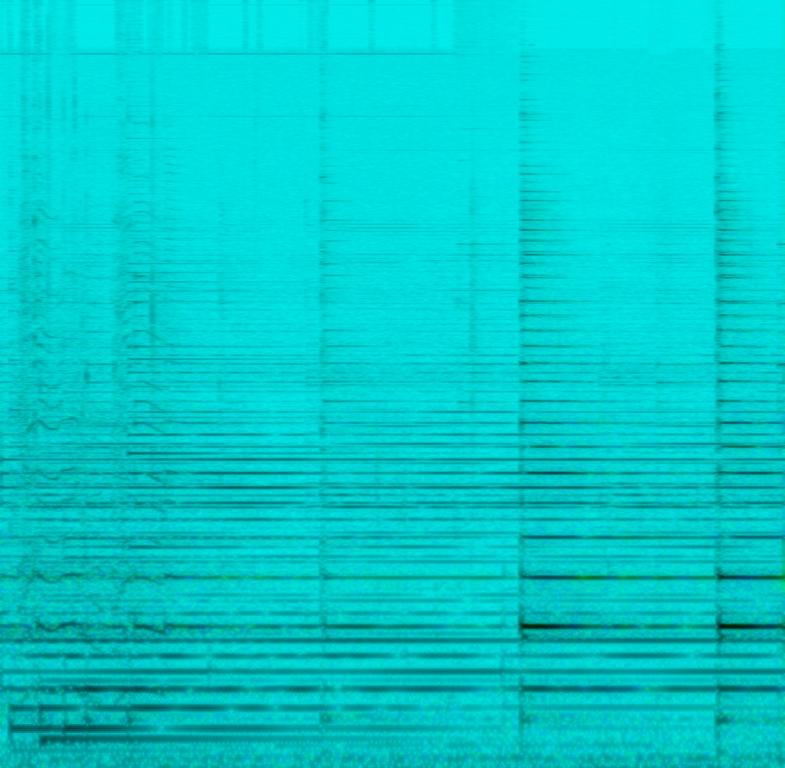
The clip is of traditional eastern sounds that would be found in India. We hear notes being played on a sitar, as well as an acoustic guitar. There's also a sustained buzzing instrument in the background which creates a relaxed atmosphere.